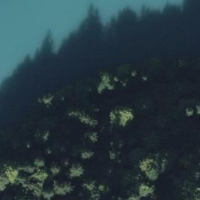
EUNIS habitat code: 14
Species observed at this site:
Oxalis acetosella